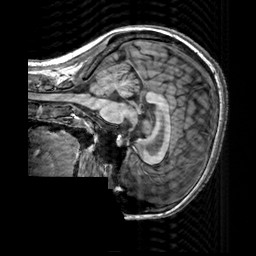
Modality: T1w
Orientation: sagittal
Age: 24
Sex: female
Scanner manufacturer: siemens
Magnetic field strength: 3 T
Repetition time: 2.3 s
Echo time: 0.00303 s